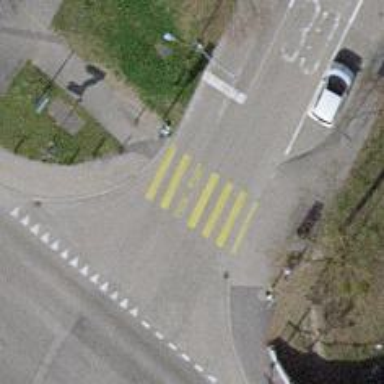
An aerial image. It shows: Asphalt footway with marked crossing.